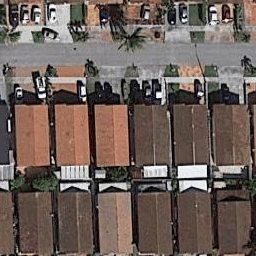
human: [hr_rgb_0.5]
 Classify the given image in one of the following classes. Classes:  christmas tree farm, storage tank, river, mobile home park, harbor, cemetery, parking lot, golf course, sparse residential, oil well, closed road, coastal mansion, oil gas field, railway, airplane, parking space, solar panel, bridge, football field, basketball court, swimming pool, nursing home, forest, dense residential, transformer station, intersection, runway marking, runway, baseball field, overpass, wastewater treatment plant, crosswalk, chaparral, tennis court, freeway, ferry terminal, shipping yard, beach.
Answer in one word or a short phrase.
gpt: dense residential